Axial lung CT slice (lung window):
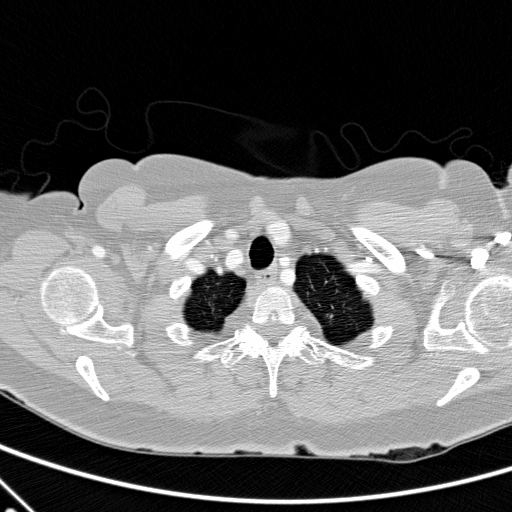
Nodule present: no